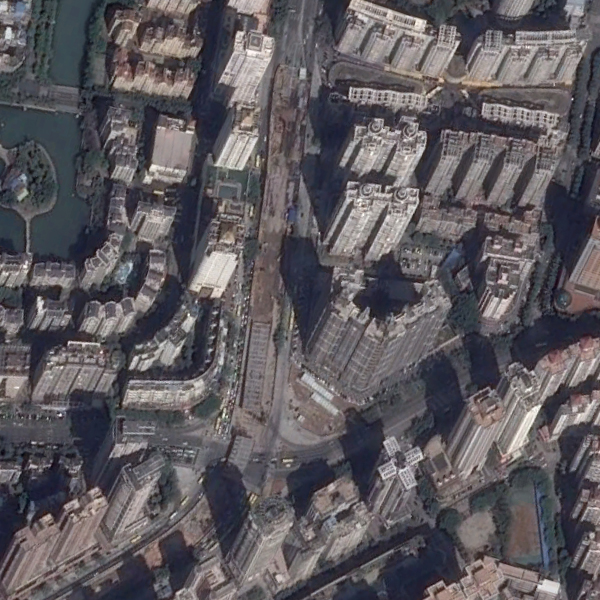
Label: Commercial